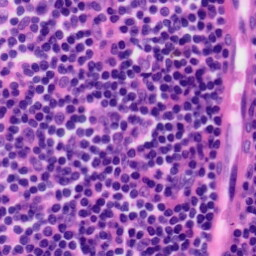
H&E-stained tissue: Tonsil